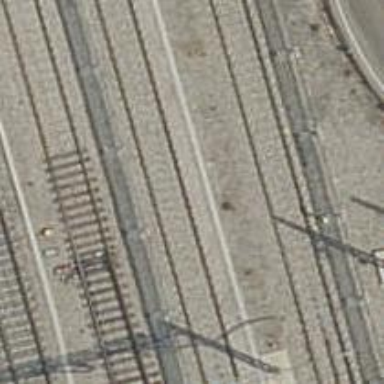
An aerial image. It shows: Rail yard with electrified contact lines for the railway.